Brain MRI, t1w sequence, axial 2D slice.
Patient: age 35, sex F, weight 95 kg, height 1.95 m
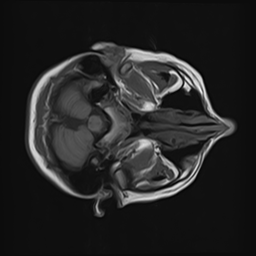